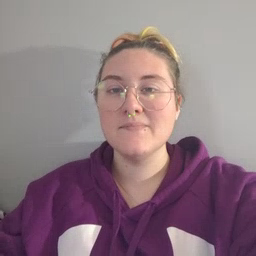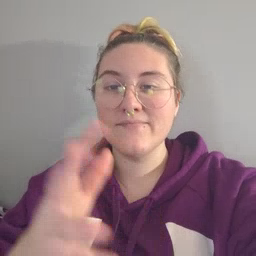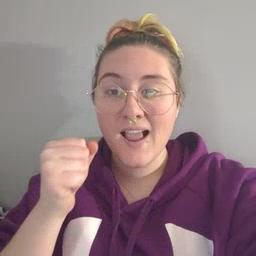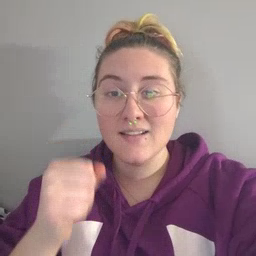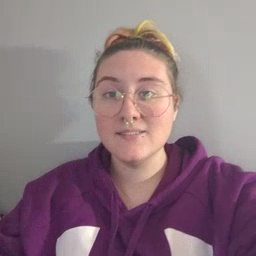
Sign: fast